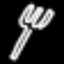
Label: fork